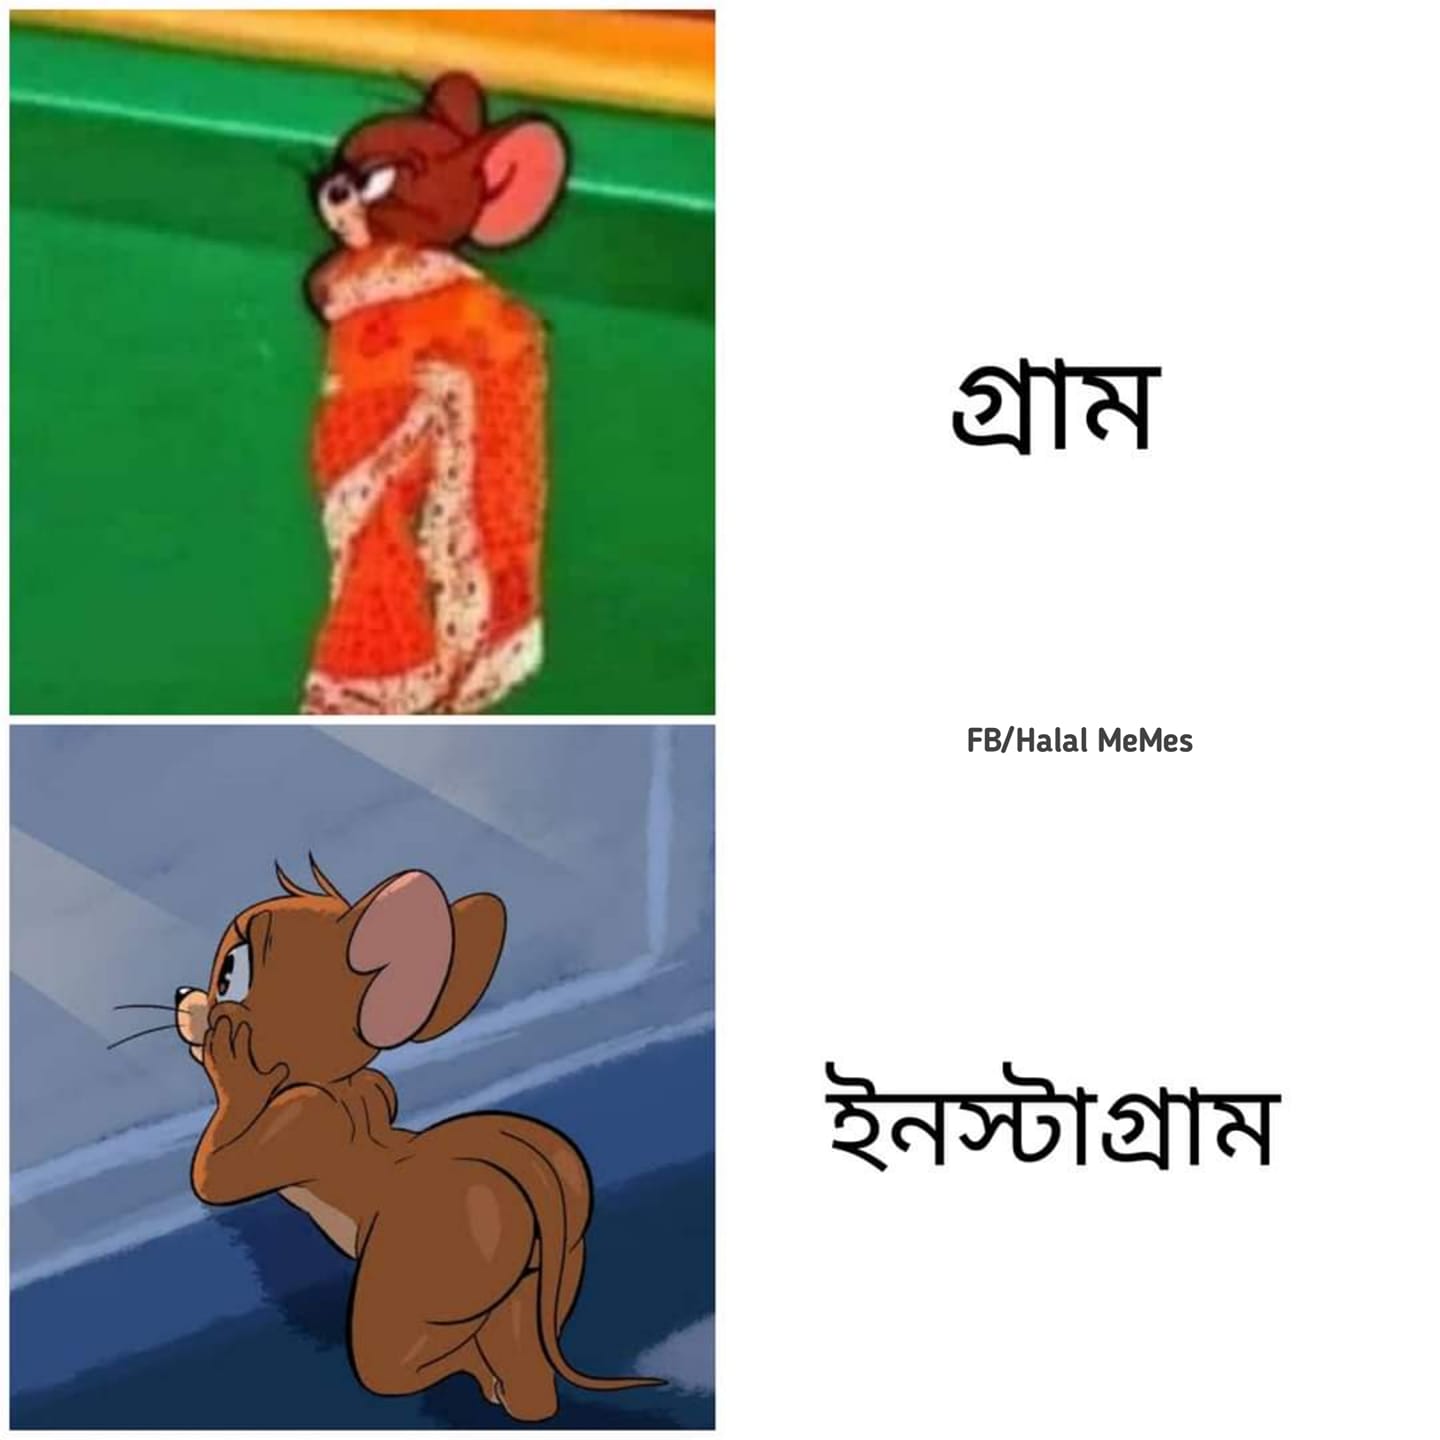
Caption: গ্রাম        ইনস্টাগ্রাম
Label: hate